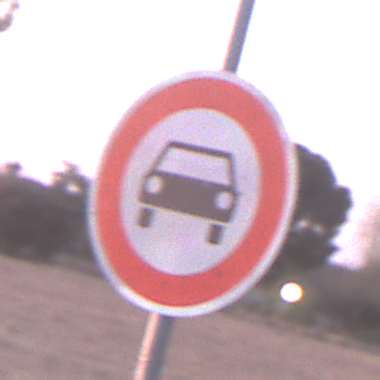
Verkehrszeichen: VerbotKraftwagen
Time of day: SunriseSunset
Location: Outdoor (Nature)
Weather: Clear
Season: NotSpecified
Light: Natural